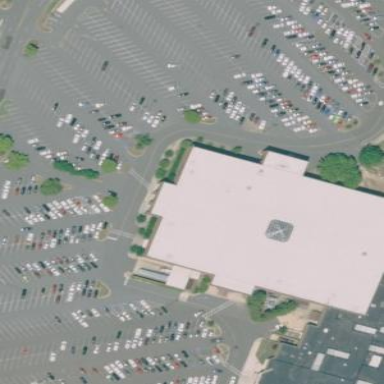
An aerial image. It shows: Department store.